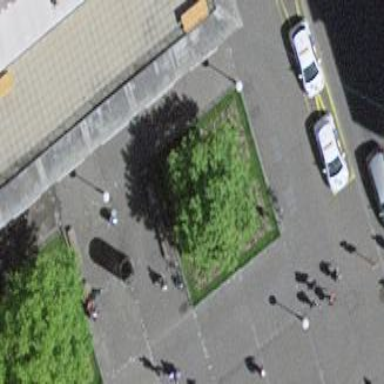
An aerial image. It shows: Flowerbed that is used for landscaping or gardening purposes.